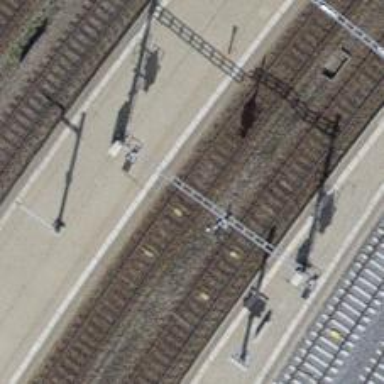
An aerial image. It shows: Railway signal.